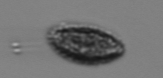
Label: Pseudochattonella_farcimen